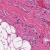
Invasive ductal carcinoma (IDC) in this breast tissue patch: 0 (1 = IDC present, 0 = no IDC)